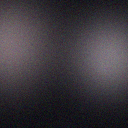
Screen state: off